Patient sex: M
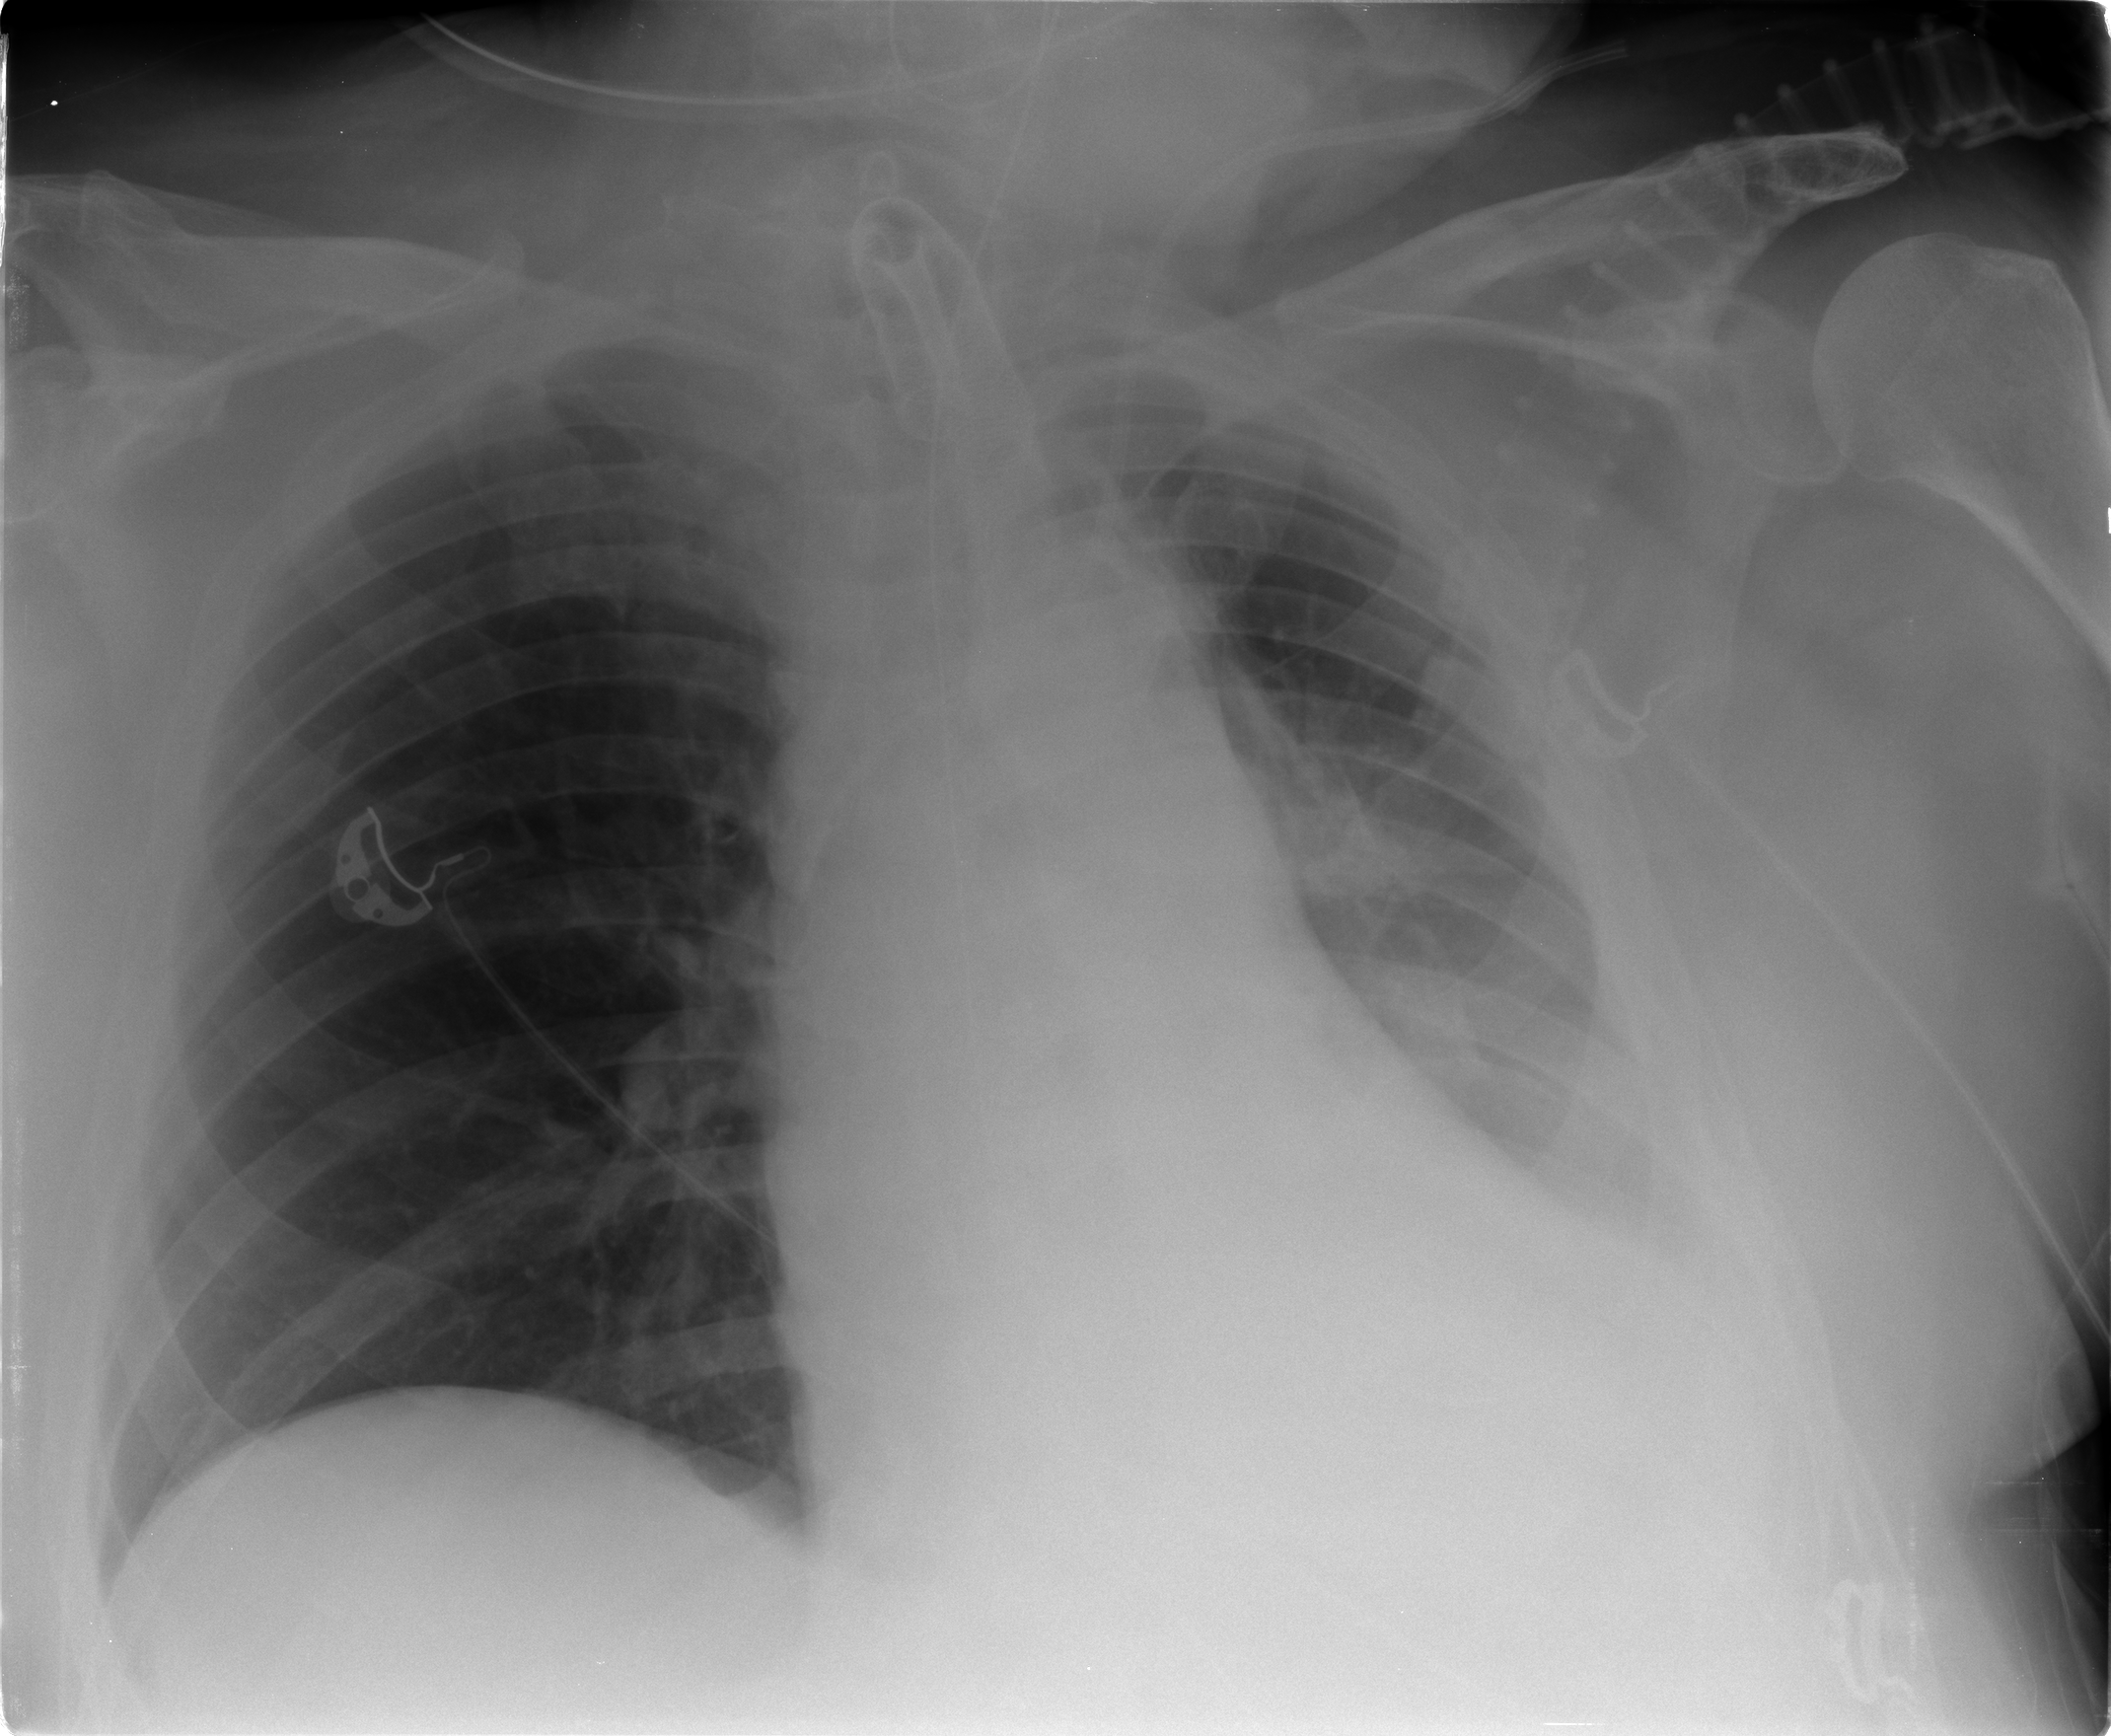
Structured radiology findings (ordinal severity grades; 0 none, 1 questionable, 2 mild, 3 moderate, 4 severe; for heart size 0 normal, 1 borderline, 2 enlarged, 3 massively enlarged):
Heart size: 2
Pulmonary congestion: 0
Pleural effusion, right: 0
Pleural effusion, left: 2
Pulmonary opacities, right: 0
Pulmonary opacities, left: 0
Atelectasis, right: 0
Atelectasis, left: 2